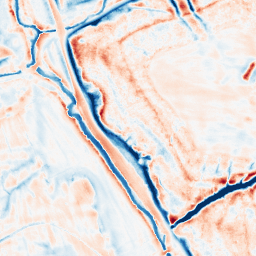
Category: edge_preserving
Decomposition family: bilateral
Decomposition parameters: d: 21
sigma_color: 75
sigma_space: 100
Upsampling method: edge_directed
Upsampling parameters: scale: 2
Upsampling scale: 2